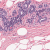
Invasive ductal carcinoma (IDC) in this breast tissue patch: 0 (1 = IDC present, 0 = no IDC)